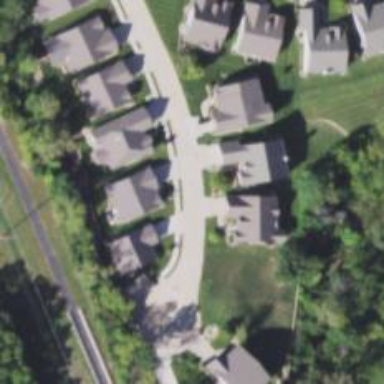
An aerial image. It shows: Residential road with sidewalk on the left side.